Question: Say that I have images contained inside a list, as below.
'''
<ul>
<li>
<img src="http://placehold.it/250x400">
</li>
<li>
<img src="http://placehold.it/250x200">
</li>
<li>
<img src="http://placehold.it/250x200">
</li>
<li>
<img src="http://placehold.it/250x400">
</li>
</ul>
'''
<URL> shows what the setup would look like on a page. Is it possible using only CSS to make the second and third list items take up space to the right of the first? If not possible within a list structure, what changes would I need to make to the HTML to make it possible? The solution would ideally work no matter how many images were present in the list.
edit: the image below shows the sort of thing that I'm looking for. The left is what I currently have (as shown in the fiddle), but I would like to have it look like the right hand side of the image.

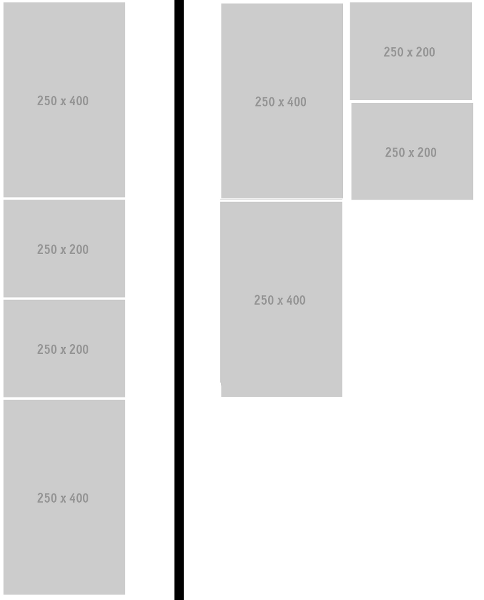
Answer: You can use the 'float' property and set 'li' to 'float: left;'
'''
ul li {
float: left;
}
'''
<URL>
I'd warmly recommend the following <URL>
### Eplanation:
Adding a 'float' property to these images basically sets their behavior to the following:
- 'block''display: block;'- 'block''li'- - - 'float''float'
### On the other hand
I guess you are more like after a mosaic layout, to cover your available space regardless of image sizes.
This you can . One of the libs I'd recommend are <URL>